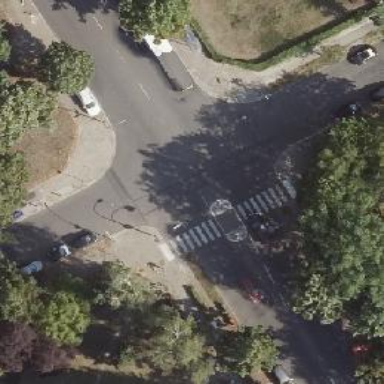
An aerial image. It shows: Marked zebra crossing with island.